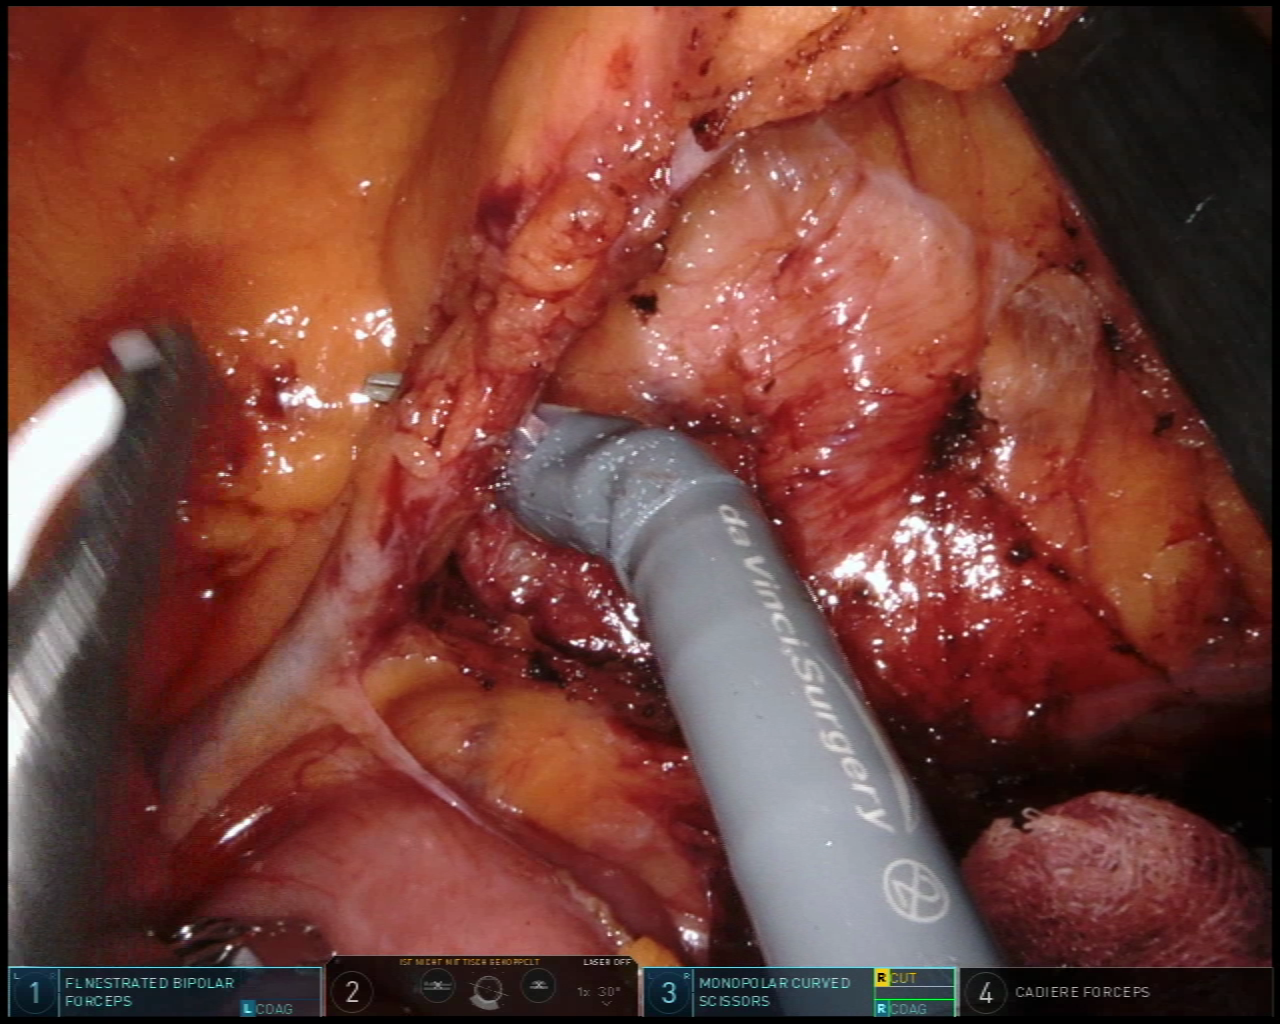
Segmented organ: intestinal_veins
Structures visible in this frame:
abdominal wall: no
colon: no
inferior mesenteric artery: no
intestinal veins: yes
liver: no
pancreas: no
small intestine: yes
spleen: no
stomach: no
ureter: no
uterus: no
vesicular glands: no